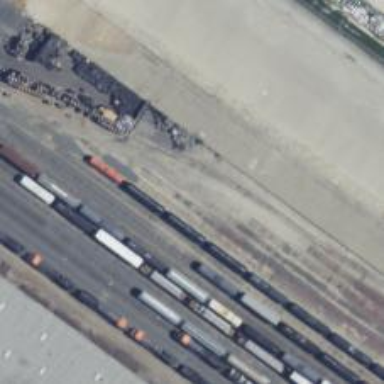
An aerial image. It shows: Abandoned railway yard is depicted.